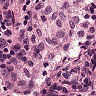
Metastatic tissue present: no